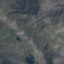
Label: HerbaceousVegetation